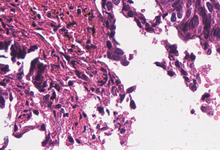
Tumor epithelial tissue: yes
Tumor-associated stroma tissue: yes
Normal tissue: no